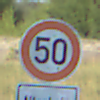
Verkehrszeichen: Geschwindigkeit50
Zusatzzeichen unten: HinweisDurchVerbaleAngabe10
Umgebung: Outdoor, Nature
Tageszeit: MorningAfternoon
Wetter: Clear
Licht: Natural
Jahreszeit: NotSpecified
Kontrast: HighContrast